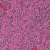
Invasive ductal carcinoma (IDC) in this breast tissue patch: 0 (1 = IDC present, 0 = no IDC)